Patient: sex M, age 48
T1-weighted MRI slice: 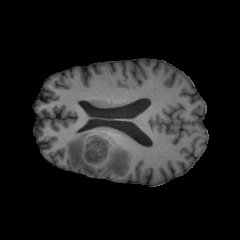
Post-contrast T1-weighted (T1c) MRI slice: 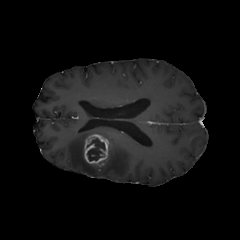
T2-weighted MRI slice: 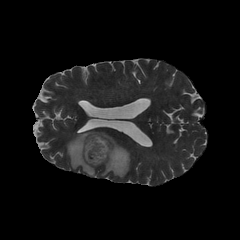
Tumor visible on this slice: yes
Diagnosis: Glioblastoma, IDH-wildtype
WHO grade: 4